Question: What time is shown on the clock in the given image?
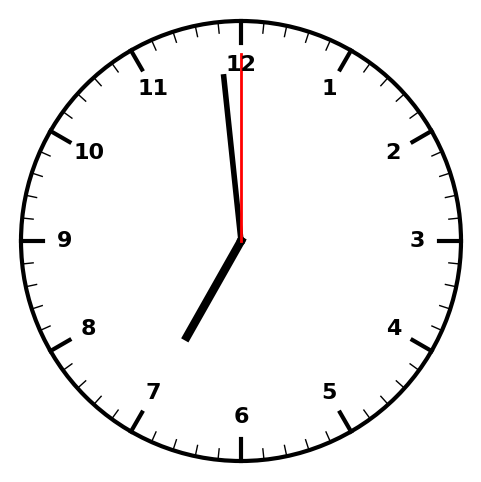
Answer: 06:59:00